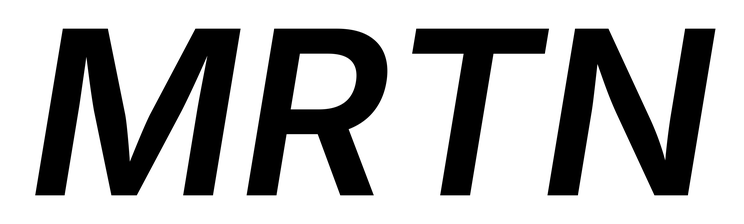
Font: Inter-Italic_SemiBold_Italic